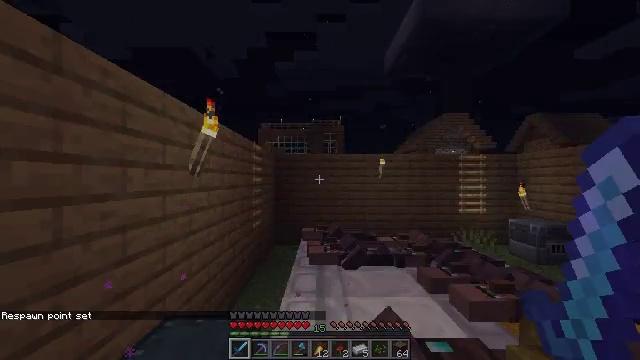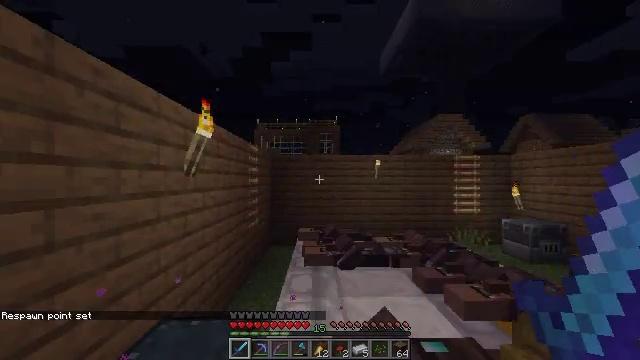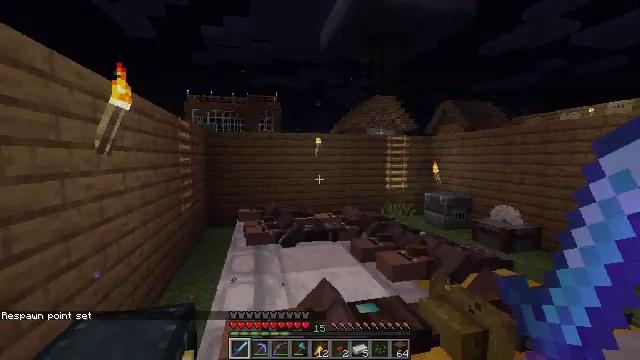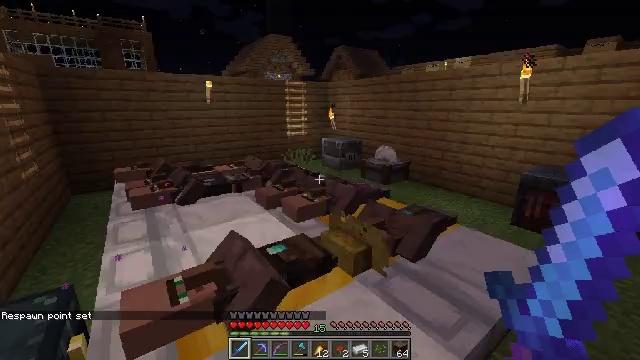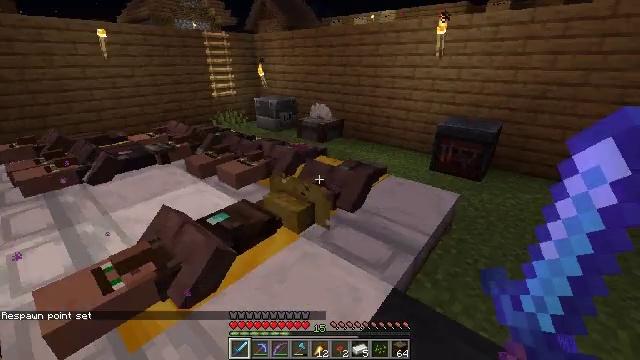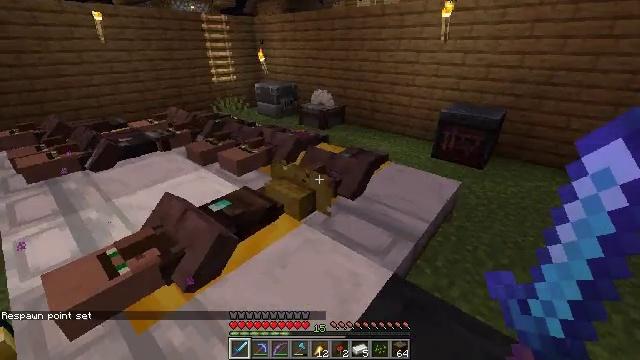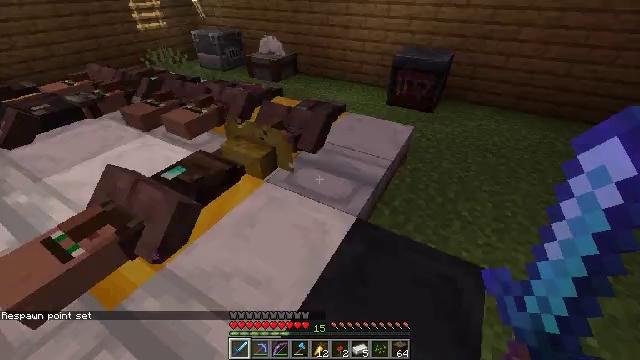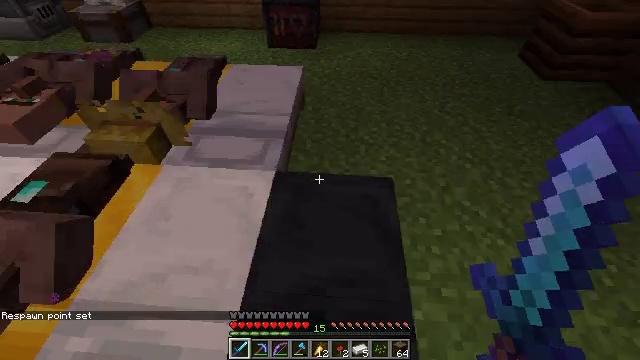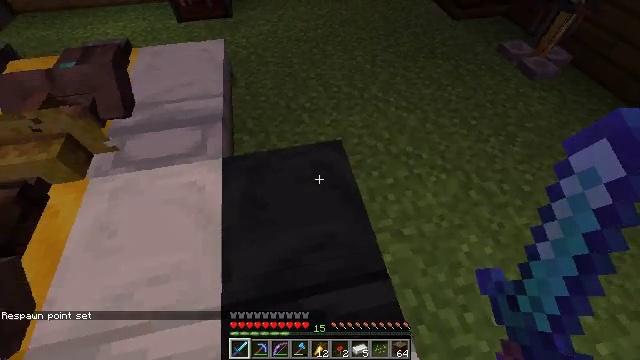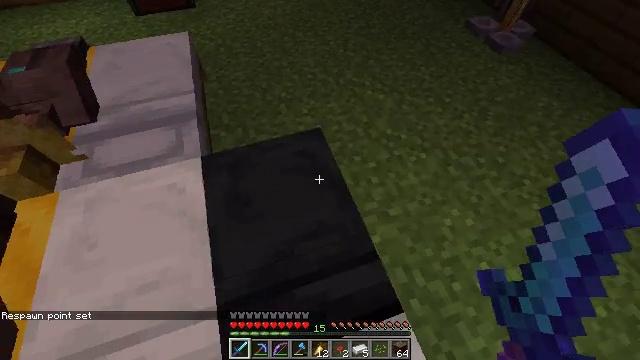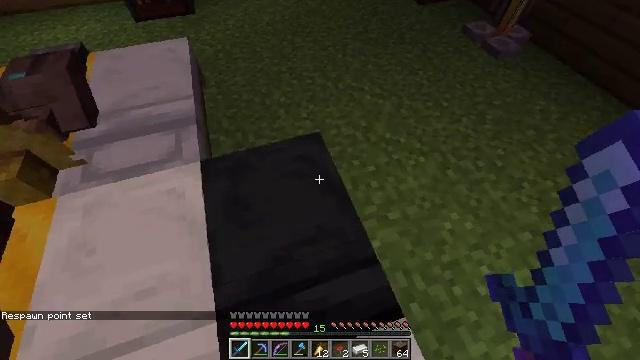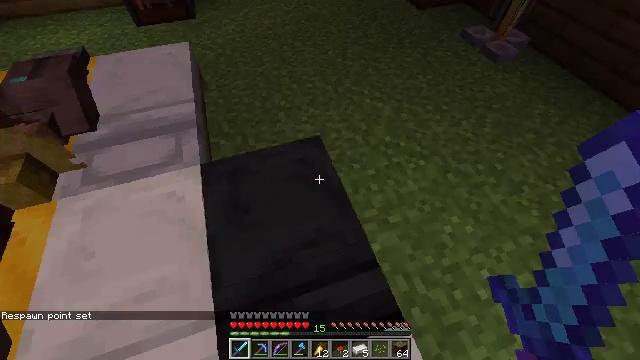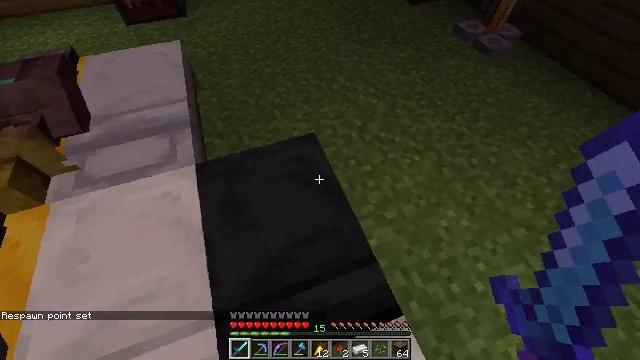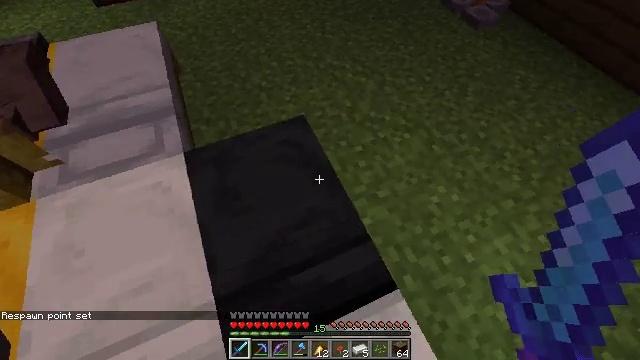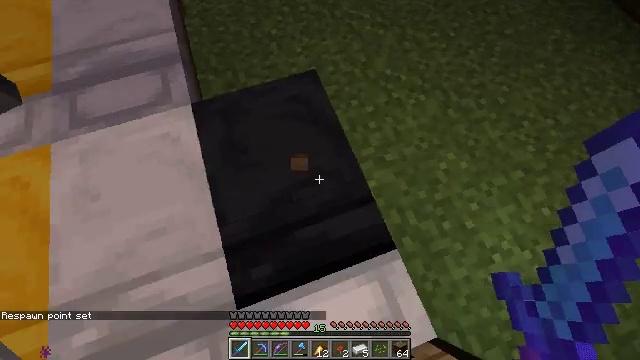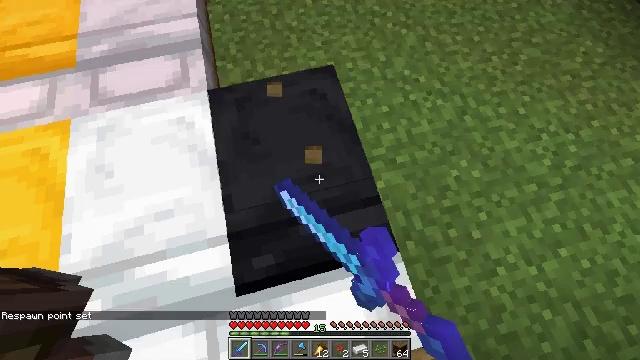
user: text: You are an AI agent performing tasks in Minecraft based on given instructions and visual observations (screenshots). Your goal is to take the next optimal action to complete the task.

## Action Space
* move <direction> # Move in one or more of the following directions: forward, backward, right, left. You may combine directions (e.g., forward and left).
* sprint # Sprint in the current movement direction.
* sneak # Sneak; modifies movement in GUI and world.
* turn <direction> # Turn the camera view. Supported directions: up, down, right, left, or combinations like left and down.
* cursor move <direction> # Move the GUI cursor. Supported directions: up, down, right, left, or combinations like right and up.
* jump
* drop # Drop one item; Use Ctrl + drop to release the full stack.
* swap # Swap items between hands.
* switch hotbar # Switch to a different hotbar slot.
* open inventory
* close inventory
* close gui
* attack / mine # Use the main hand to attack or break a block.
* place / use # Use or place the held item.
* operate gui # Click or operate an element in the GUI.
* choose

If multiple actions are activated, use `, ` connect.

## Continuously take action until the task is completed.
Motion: motion action
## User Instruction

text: Attack the black bed to recycle it.
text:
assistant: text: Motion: no_op
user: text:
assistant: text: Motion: turn right and down
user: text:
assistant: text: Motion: turn right and down
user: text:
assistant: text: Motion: turn right and down
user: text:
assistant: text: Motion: turn down
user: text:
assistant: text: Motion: turn right and down
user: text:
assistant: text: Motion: turn right and down
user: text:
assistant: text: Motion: turn right and down
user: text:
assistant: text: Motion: turn right and down
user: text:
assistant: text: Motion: no_op
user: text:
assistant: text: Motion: no_op
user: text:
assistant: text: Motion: turn right
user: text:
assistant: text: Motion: turn right and down
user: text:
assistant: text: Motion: turn left and down, attack / mine
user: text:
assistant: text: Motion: turn left, attack / mine
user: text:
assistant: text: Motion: turn left, attack / mine
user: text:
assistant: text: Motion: turn left, attack / mine
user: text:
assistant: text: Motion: attack / mine
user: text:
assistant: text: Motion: attack / mine
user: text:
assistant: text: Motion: attack / mine
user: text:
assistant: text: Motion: attack / mine
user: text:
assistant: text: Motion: attack / mine
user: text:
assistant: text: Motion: attack / mine
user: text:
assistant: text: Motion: attack / mine
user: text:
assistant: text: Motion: attack / mine
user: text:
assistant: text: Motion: attack / mine
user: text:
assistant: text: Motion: attack / mine
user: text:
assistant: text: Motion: attack / mine
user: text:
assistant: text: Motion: attack / mine